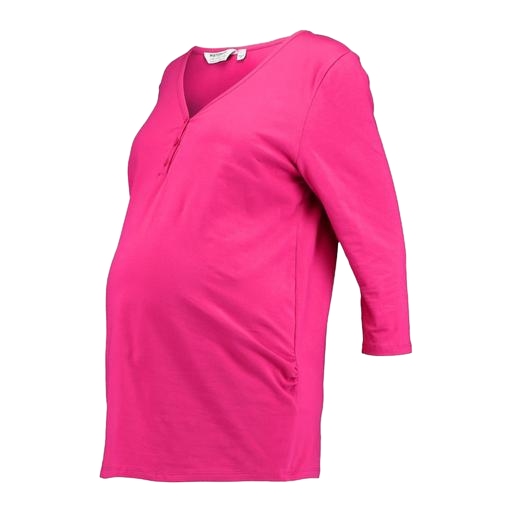
pink three-quarter sleeve tunic, red claire maternity tunic, three-quarter sleeved jersey top, white background